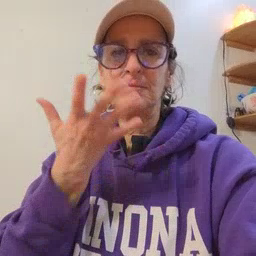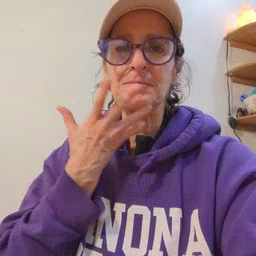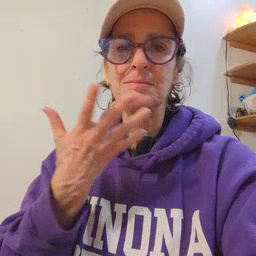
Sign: grass